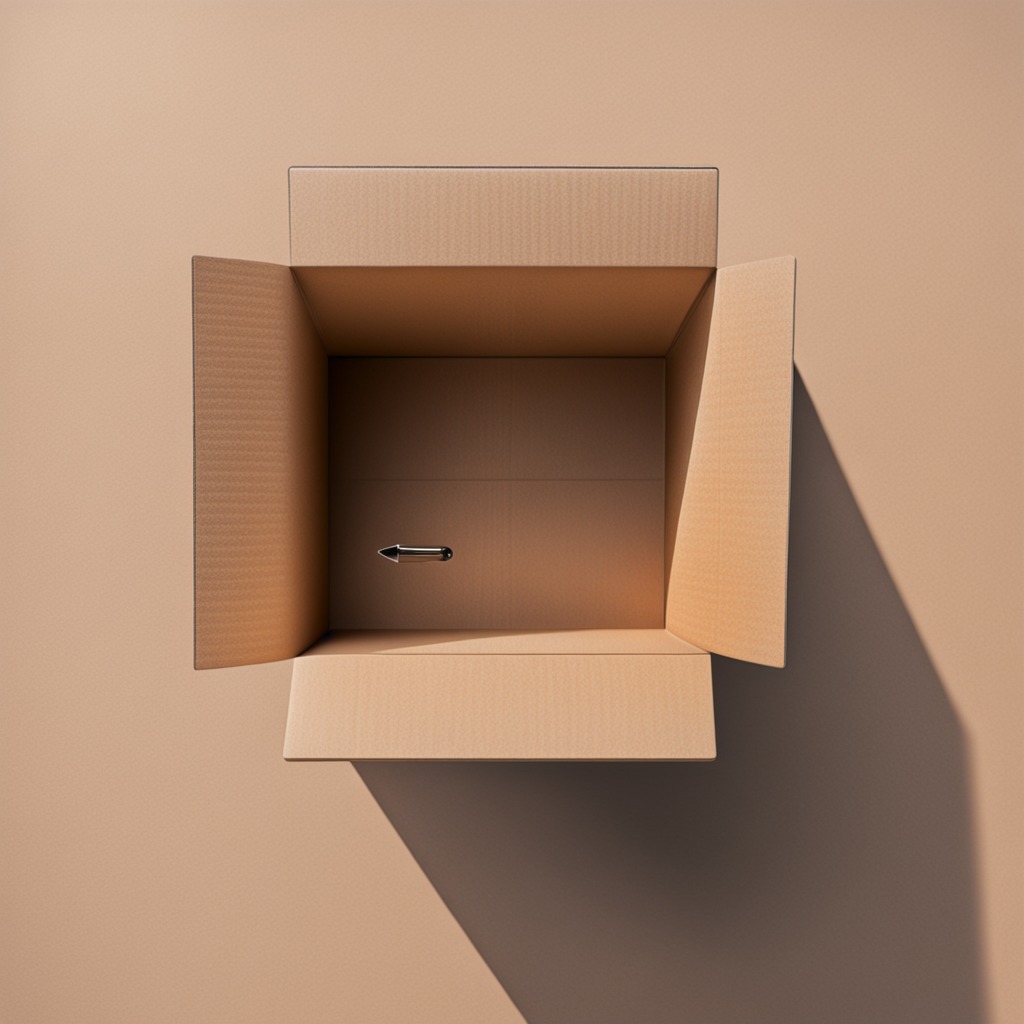
A utility knife lies on the cardboard box surface in an outdoor workshop during daytime bright natural light soft shadows slightly creased but